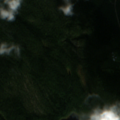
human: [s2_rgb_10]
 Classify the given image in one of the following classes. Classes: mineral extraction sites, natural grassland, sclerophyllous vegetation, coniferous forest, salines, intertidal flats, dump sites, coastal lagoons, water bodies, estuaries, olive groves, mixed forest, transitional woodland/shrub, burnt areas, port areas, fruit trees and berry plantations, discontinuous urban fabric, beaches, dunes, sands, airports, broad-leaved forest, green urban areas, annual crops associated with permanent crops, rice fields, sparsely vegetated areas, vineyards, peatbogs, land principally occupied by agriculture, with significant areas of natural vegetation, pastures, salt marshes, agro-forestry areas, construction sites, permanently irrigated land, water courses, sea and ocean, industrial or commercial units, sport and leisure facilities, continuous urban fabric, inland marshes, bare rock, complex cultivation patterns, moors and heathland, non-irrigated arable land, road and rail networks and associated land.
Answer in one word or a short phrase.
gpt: coniferous forest, mixed forest